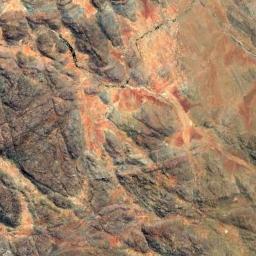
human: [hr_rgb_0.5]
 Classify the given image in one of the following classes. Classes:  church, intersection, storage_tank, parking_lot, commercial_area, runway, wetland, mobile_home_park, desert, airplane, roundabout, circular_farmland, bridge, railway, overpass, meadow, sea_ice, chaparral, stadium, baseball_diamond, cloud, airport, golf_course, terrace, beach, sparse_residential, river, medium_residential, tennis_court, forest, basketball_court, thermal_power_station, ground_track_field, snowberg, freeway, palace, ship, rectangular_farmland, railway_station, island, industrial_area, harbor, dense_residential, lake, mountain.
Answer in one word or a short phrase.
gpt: mountain